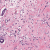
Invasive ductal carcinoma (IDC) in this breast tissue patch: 1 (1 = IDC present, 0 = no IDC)